Question: i want to implement text box(text area) as shown in picture .I know the simple textarea but dont know this type of text area which gives formatting ,numbering facility,Since iam new to rails plz help me
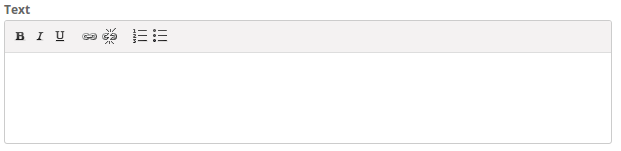
Answer: This is not something that Rails provides, but there are many javascript wysiwyg plugins that solve this problem. This has worked well for me before: <URL>